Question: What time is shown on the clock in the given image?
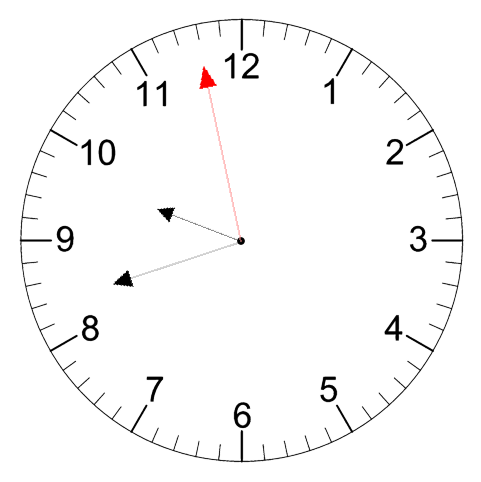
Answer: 09:41:58